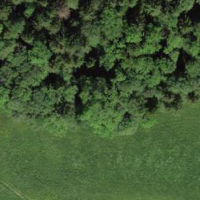
EUNIS habitat code: 44
Species observed at this site:
Ficedula hypoleuca